Interaction volume radius: 5 \u00c5
Interaction volume height: 25 \u00c5
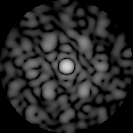
Disorder parameter: 0.6426